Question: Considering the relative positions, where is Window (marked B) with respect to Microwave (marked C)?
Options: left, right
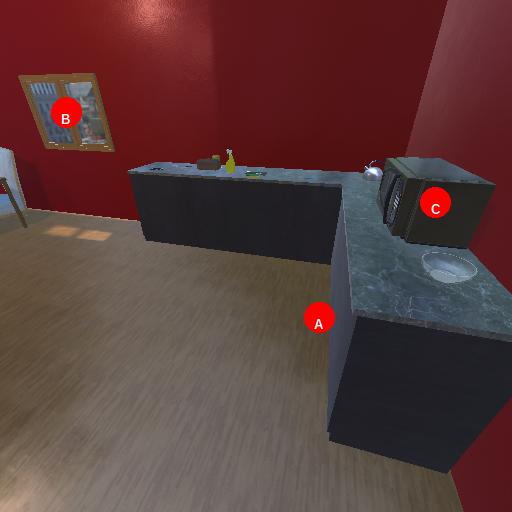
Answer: left